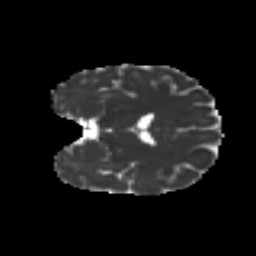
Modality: MD
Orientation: coronal
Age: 55
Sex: female
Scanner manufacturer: ge
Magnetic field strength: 3 T
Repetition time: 7.8 s
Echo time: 0.0606 s